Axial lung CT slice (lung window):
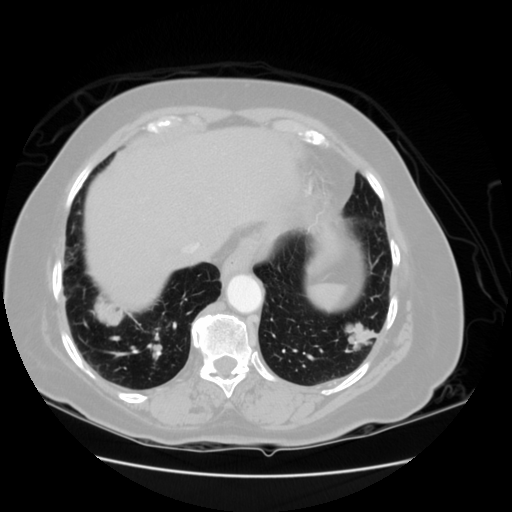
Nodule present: yes
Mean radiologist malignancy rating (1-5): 5